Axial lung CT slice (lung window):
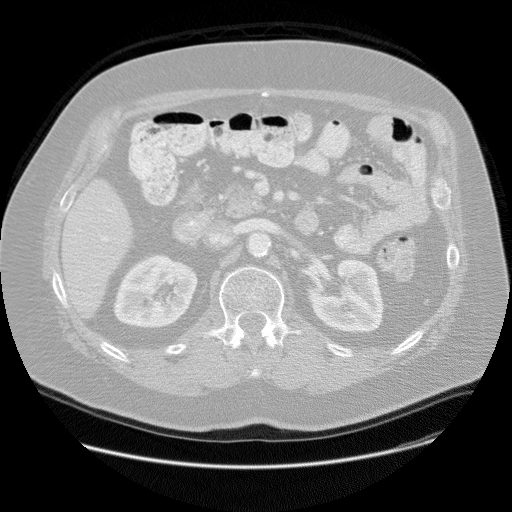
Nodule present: no